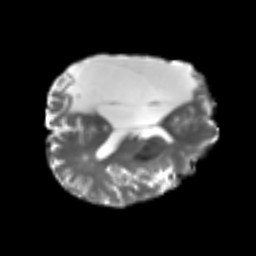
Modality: T2w
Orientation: axial
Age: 52
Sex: male
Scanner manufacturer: siemens
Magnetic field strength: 3 T
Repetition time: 4.987 s
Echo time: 0.0792 s